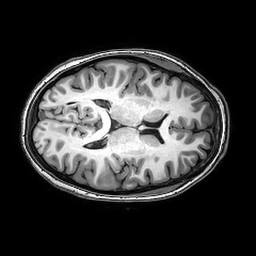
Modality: T1w
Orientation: axial
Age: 20
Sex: female
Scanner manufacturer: philips
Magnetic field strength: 3 T
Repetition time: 0.008294 s
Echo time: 0.00382 s